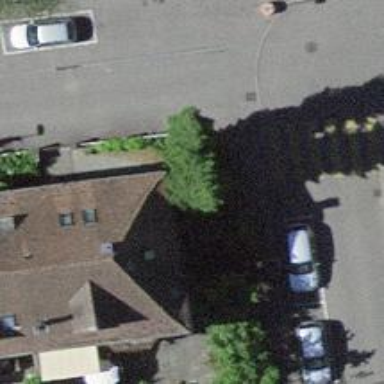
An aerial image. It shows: Street cabinet.